Here is the wavelet time-frequency representation (scalogram) of a rolling-element bearing's vibration measurement. Based on the visible evidence, which condition applies: normal, inner_race, outer_race, ball?
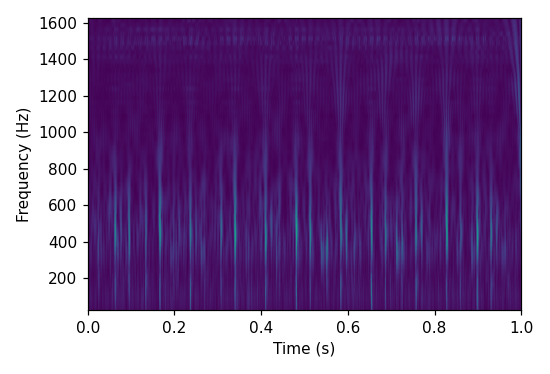
Answer: inner_race